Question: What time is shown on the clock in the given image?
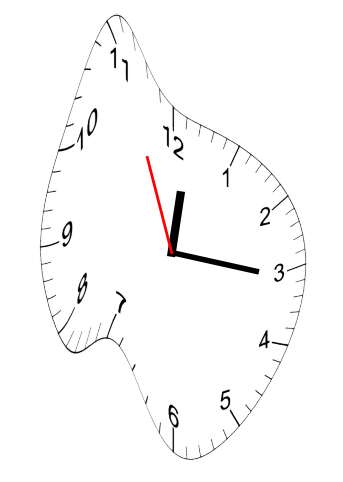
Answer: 12:15:56